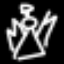
Label: angel